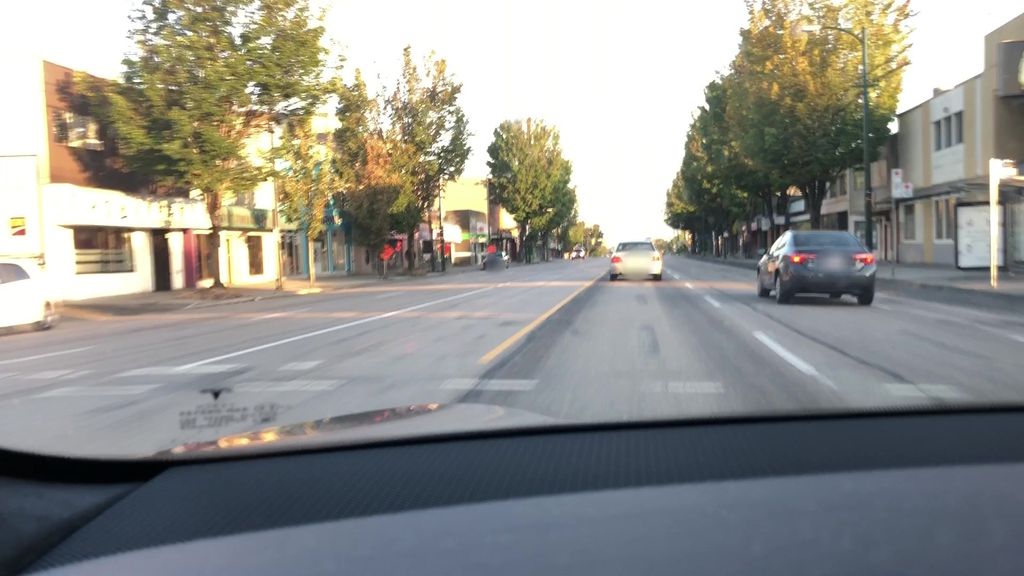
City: vancouver